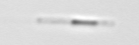
Label: Bacillariophyceae